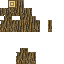
A female human skin with medium skin, wearing brown long hair dressed in a blue hoodie and brown pants, featuring a closed mouth.